Aerial crown-view tile of a tropical tree (Barro Colorado Island, Panama), acquired 20250915:
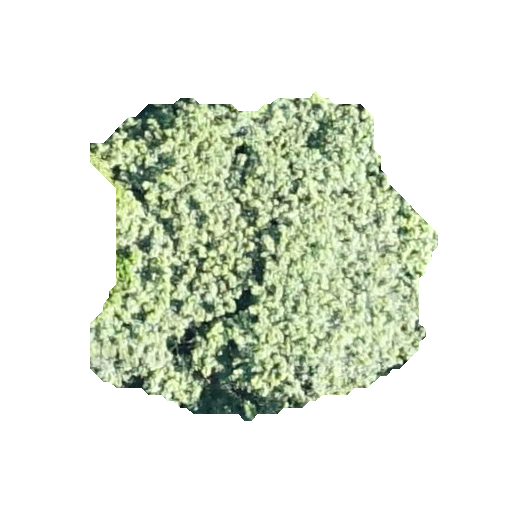
Species: Inga thibaudiana
GBIF accepted scientific name: Inga thibaudiana
Crown area: 125.781 m²